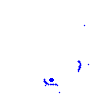
Particle: pion